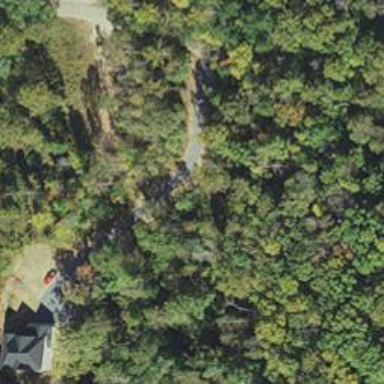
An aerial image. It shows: Driveway leading to service road.